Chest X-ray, AP view. Patient: 56 years old, sex F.
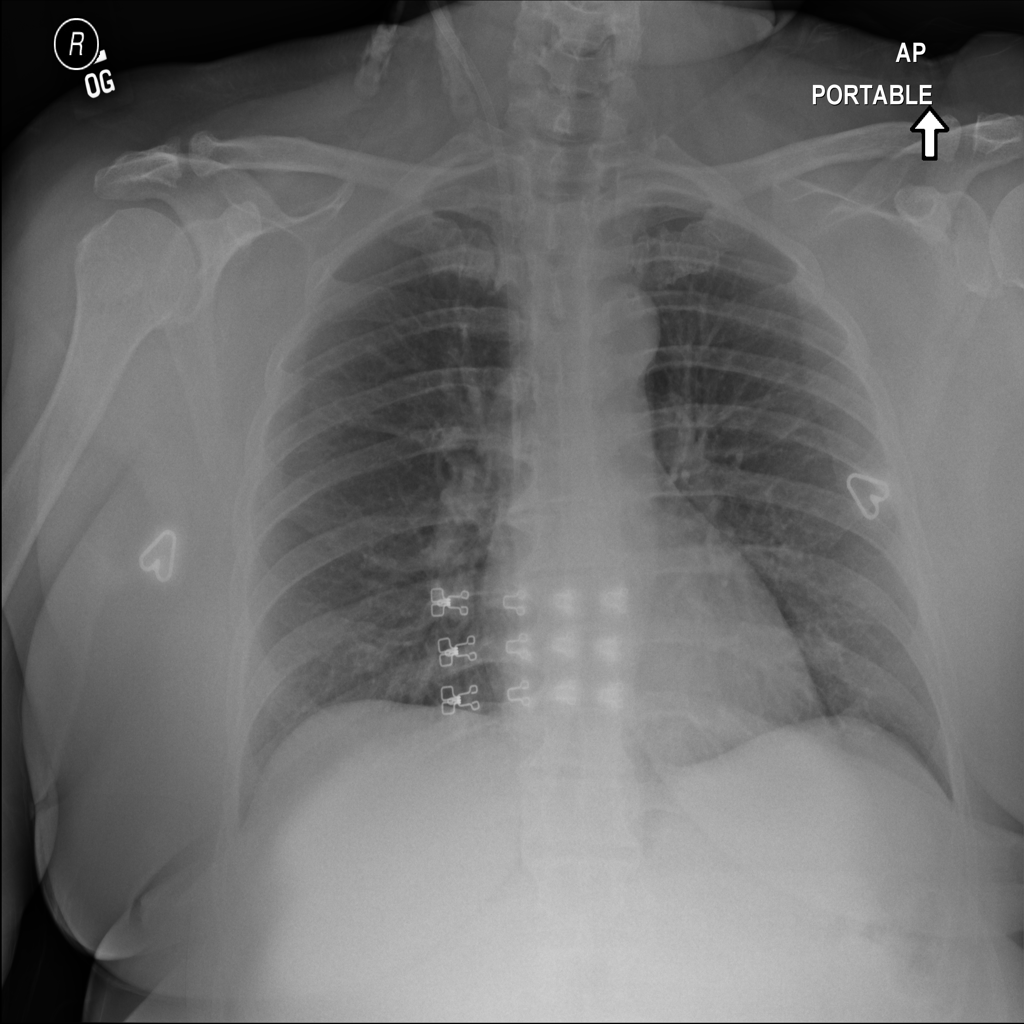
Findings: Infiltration